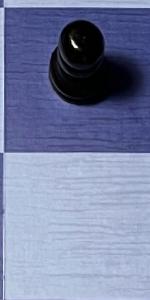
Label: Empty